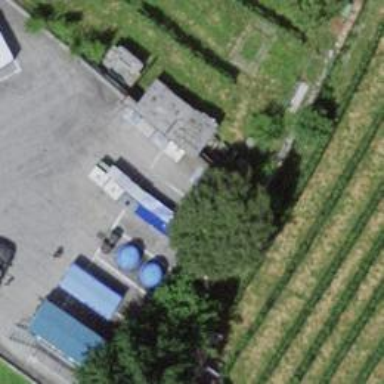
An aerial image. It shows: Recycling container in the area designated for recycling.